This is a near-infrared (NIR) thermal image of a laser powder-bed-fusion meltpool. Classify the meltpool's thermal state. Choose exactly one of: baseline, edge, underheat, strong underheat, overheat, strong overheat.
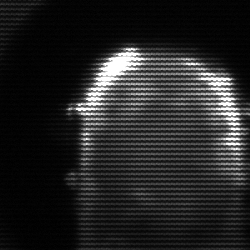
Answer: baseline